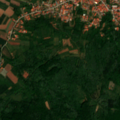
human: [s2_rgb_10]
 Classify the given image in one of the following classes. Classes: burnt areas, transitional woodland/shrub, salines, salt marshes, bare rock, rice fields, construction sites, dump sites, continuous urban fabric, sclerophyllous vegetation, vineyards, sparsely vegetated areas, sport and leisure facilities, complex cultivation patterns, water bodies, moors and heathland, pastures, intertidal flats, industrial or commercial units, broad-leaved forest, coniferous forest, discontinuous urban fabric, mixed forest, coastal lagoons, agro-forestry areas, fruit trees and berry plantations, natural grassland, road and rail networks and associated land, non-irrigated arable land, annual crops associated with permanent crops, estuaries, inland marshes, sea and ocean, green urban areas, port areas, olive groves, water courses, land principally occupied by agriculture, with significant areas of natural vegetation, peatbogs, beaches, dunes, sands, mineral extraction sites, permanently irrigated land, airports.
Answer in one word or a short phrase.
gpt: discontinuous urban fabric, complex cultivation patterns, land principally occupied by agriculture, with significant areas of natural vegetation, broad-leaved forest, mixed forest